Chest X-ray:
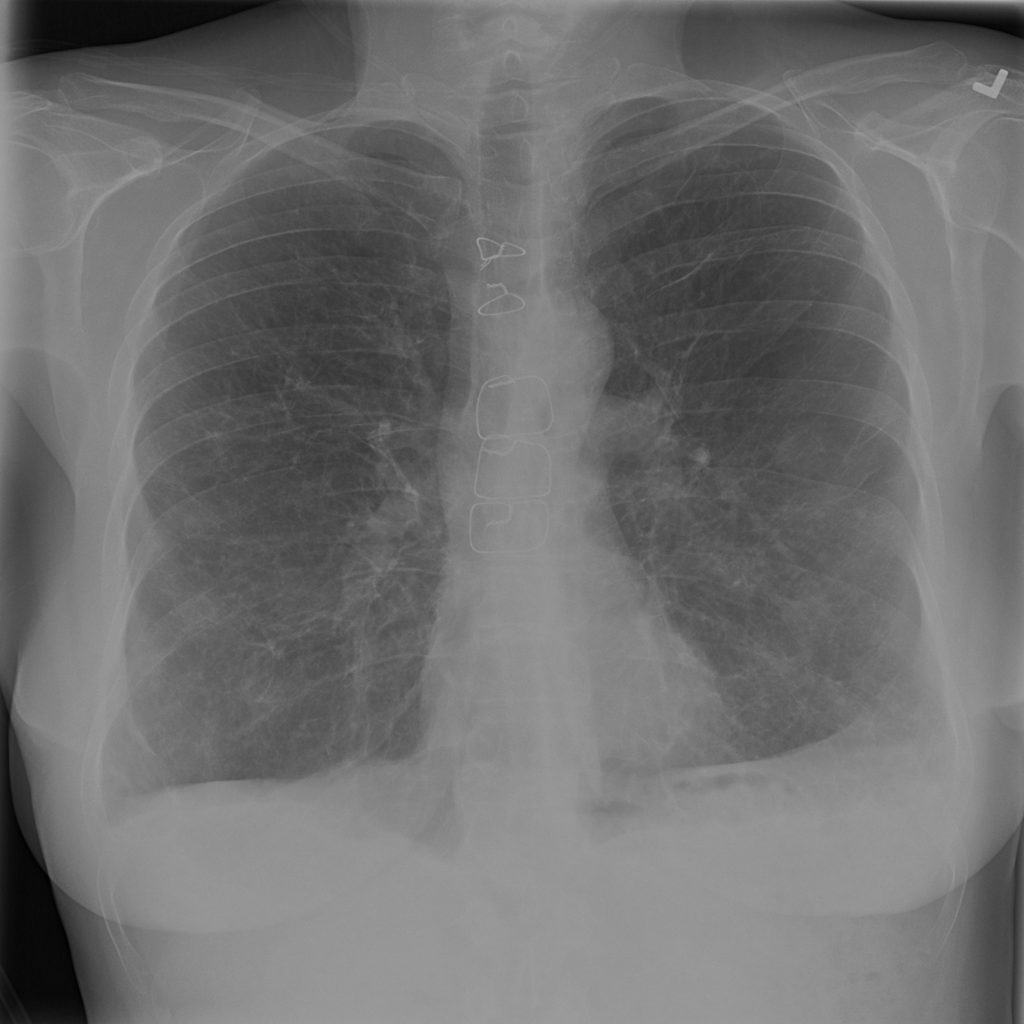
Findings: Nodule, Fibrosis, Emphysema, Pleural Thickening
No abnormal finding: no